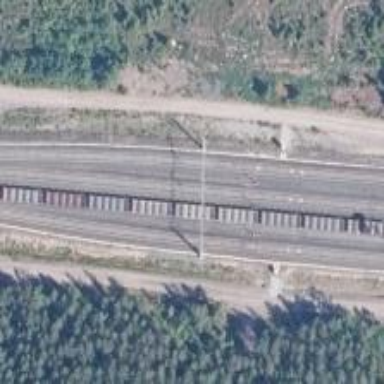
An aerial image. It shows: Siding railway line with electrified contact line for the trains.